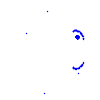
Particle: proton